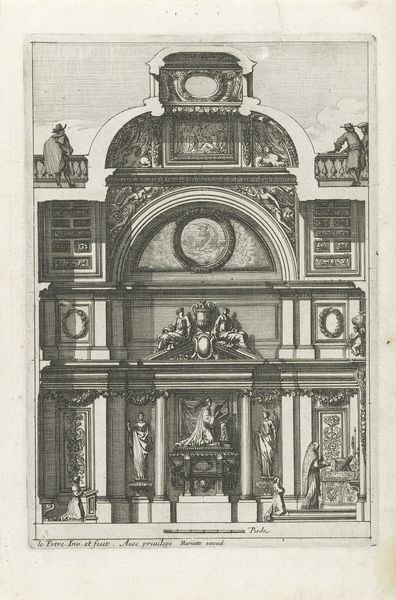
Titel: Langsdoorsnede van kapel met koepel
Künstler: Jean Lepautre
Standort: Amsterdam
Institution: Rijksmuseum
Schlagwörter: gravure, prière, monument, colonne, intérieur, architecture, arc, église, étages, dôme, coupe, autel, cercueil, élévation, priant, piliers, religieux, funéraire, égluse, découpe transversale, chariatides